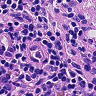
Metastatic tissue present: no